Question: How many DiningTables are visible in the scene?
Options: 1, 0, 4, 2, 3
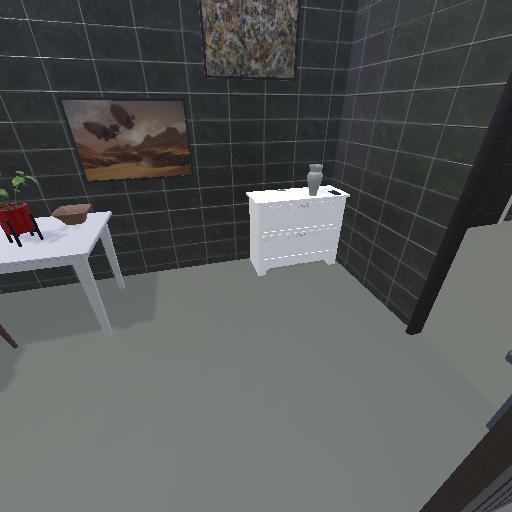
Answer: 1